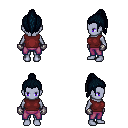
a pixel art fantasy rpg character, female body template, dark elf, purple skin, maroon sleeveless shirt, magenta pants, raven long topknot hairstyle, metal gloves, four views (front, back, left, right), 2x2 character sprite sheet, small pixel art, hard edges, no anti-aliasing